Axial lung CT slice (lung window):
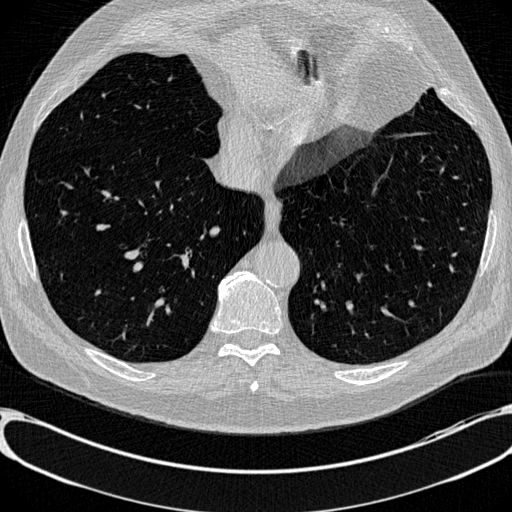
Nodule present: no